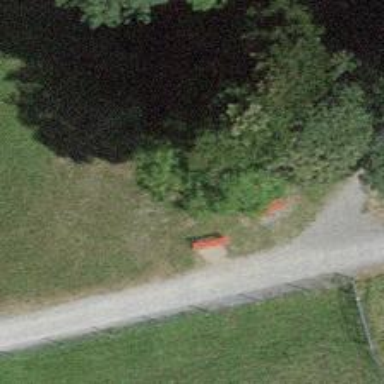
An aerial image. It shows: Red bench.